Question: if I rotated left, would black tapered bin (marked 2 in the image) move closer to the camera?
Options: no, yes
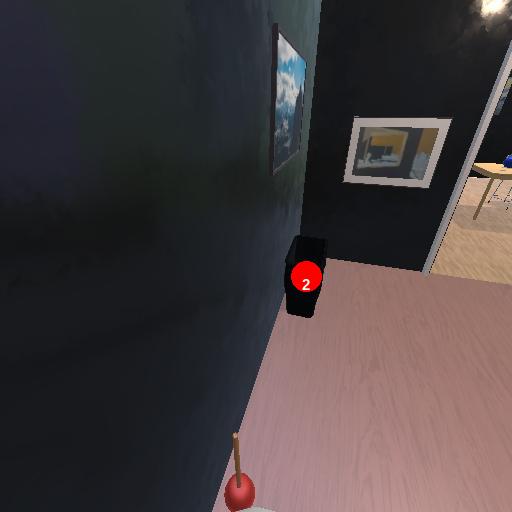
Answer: no